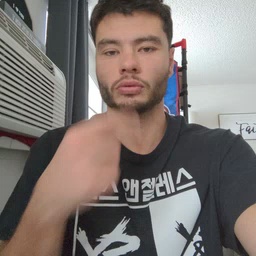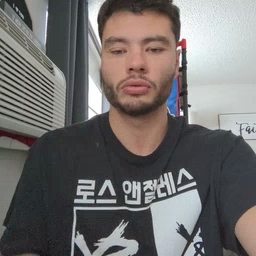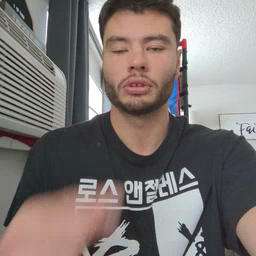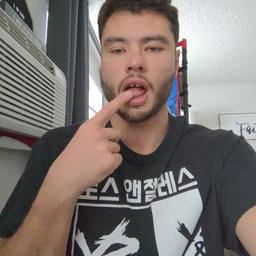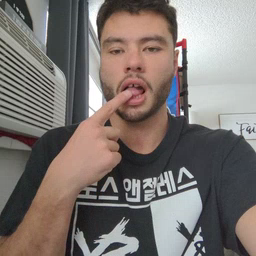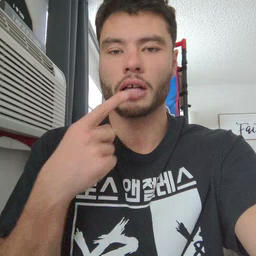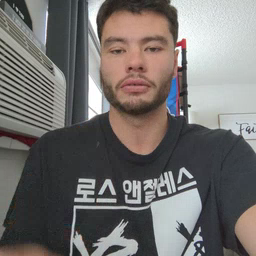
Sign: tongue